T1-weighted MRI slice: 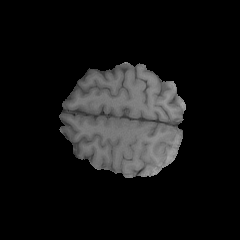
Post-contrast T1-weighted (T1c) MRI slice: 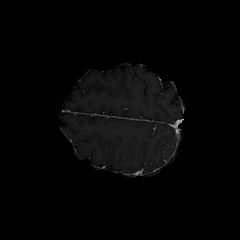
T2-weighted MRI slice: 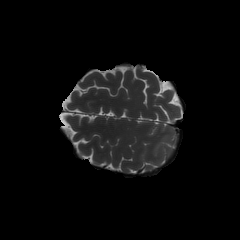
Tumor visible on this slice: yes